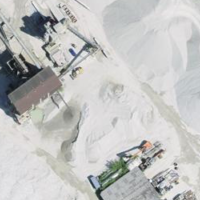
EUNIS habitat code: 56
Species observed at this site:
Odontites luteus